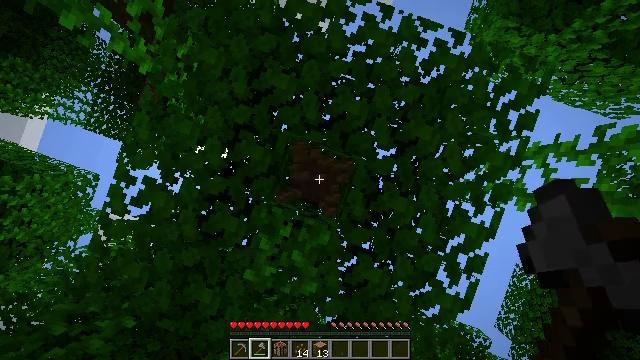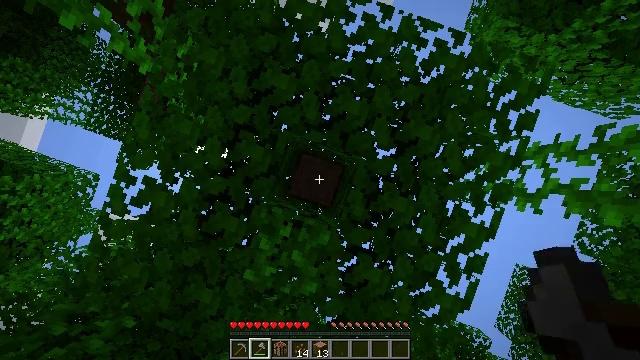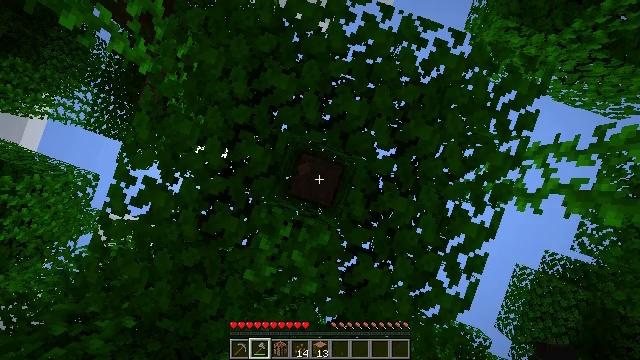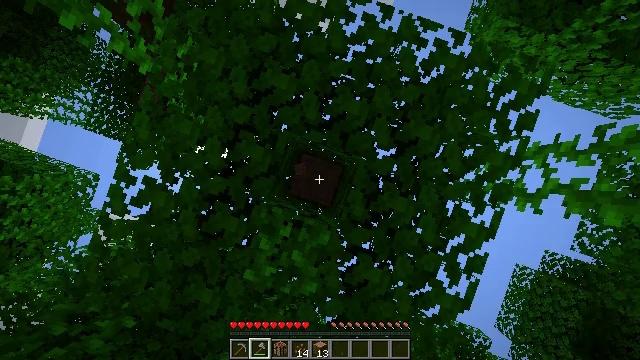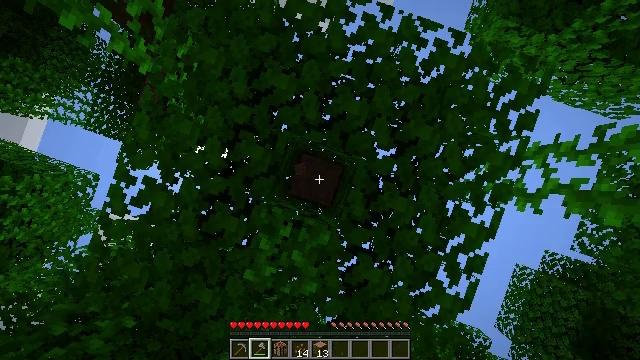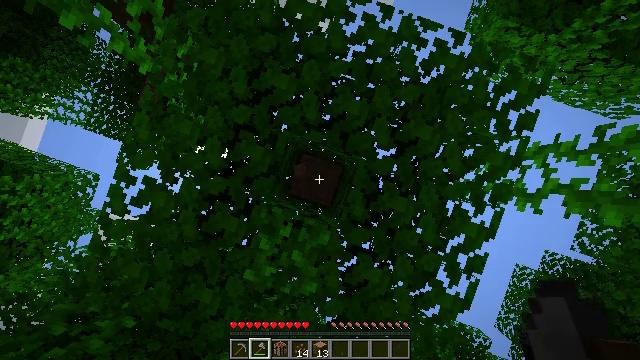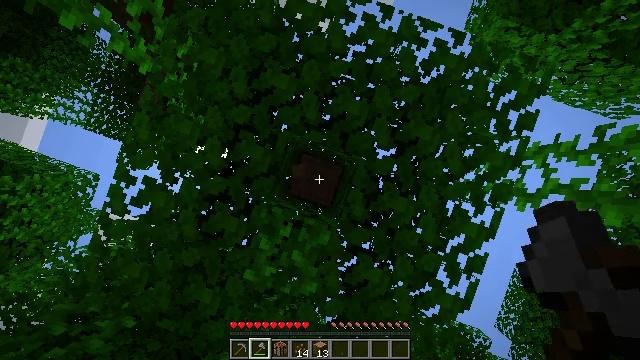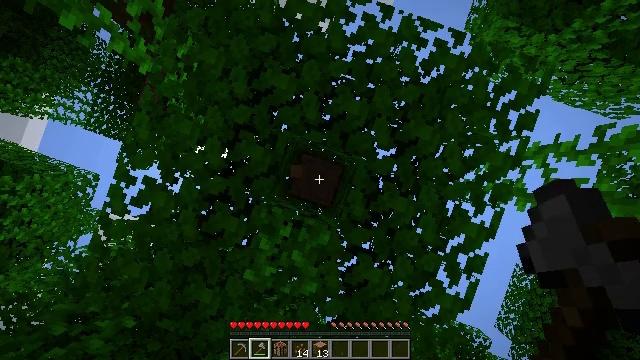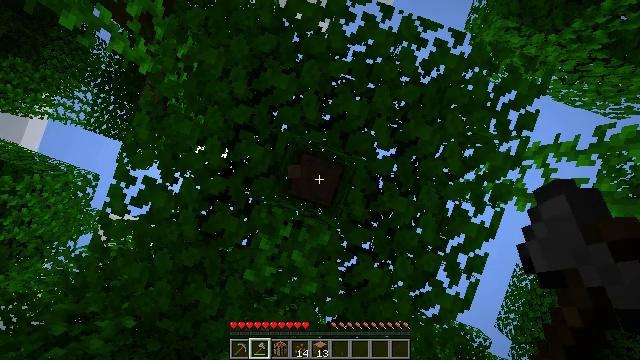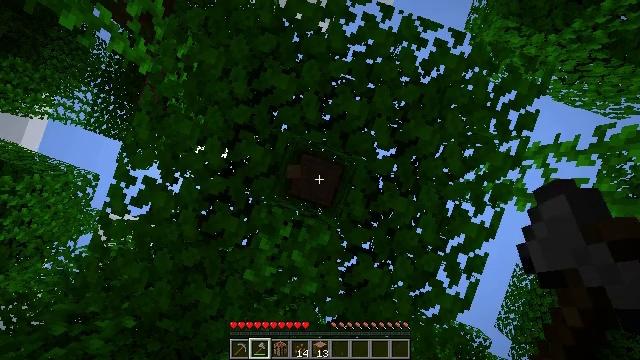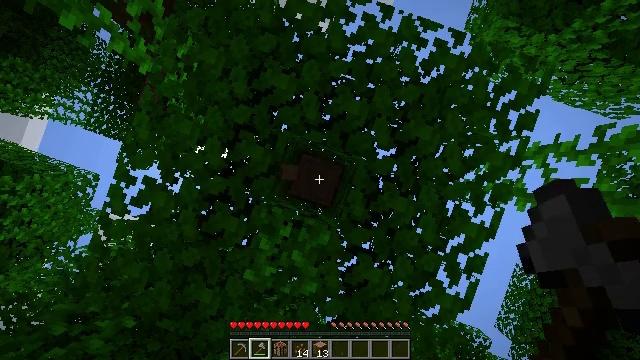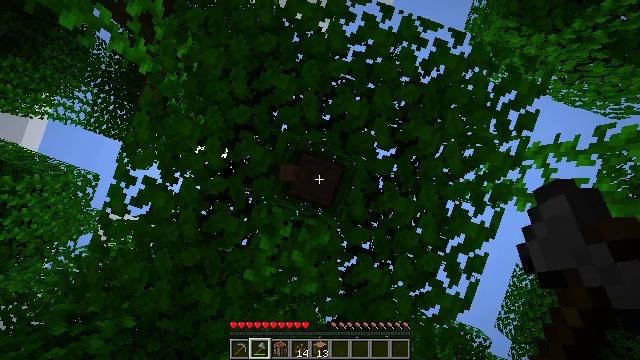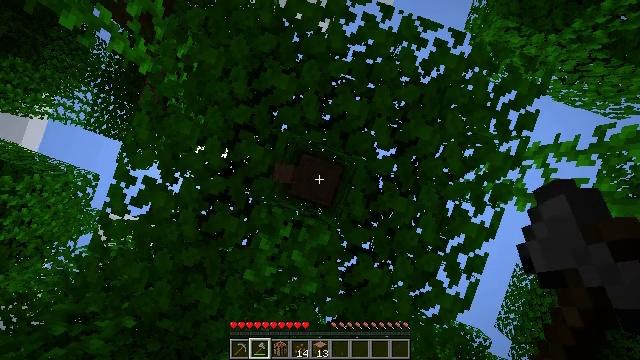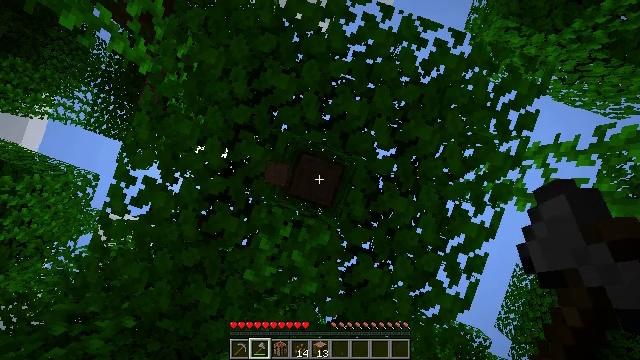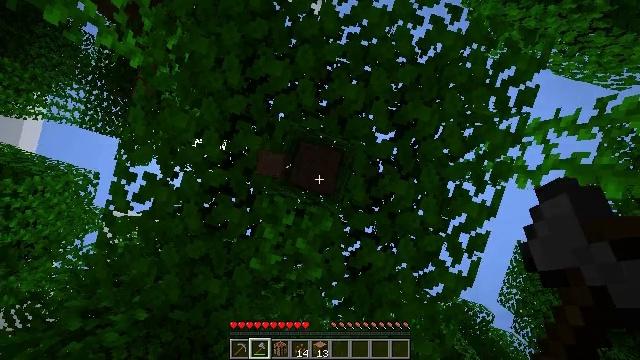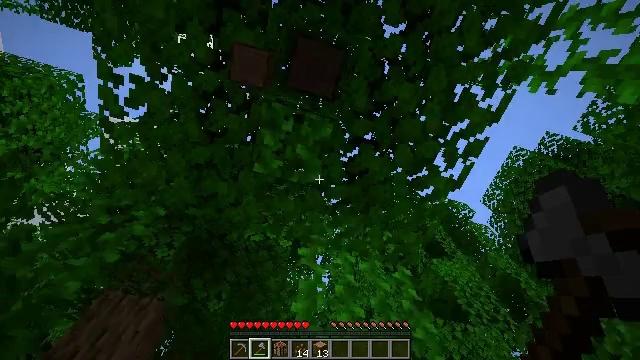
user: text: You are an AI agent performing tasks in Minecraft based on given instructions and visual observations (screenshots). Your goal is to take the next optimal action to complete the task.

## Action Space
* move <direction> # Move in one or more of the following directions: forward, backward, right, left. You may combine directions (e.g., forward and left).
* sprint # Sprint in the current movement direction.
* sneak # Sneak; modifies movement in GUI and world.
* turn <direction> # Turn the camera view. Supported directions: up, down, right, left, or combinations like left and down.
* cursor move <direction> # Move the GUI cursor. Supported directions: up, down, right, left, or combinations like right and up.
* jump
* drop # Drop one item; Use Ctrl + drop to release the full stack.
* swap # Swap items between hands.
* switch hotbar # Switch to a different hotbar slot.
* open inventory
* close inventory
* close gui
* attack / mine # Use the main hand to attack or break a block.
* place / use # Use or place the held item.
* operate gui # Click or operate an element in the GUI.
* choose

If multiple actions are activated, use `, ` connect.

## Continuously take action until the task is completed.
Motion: motion action
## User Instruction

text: Retrieve vines from walls or cliffs.
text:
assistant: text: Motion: attack / mine
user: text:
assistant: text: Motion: attack / mine
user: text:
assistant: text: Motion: attack / mine
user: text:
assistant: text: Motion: attack / mine
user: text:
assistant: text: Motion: attack / mine
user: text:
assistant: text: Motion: attack / mine
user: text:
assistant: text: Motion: attack / mine
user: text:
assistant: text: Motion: attack / mine
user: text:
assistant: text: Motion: attack / mine
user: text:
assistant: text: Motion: attack / mine
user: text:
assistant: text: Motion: attack / mine
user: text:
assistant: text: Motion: attack / mine
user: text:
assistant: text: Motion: attack / mine
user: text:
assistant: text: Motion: turn left and down
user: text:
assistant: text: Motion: turn down
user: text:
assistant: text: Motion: turn right and down
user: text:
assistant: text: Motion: turn right and down
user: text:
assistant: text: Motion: no_op
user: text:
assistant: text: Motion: no_op
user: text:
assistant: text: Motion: no_op
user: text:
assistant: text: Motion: no_op
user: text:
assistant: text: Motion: no_op
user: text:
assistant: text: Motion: no_op
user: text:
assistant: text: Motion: turn right and down
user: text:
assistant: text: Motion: turn right and down
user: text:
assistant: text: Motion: turn right and down
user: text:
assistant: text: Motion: no_op
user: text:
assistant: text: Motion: no_op
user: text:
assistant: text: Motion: no_op
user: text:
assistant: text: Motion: no_op